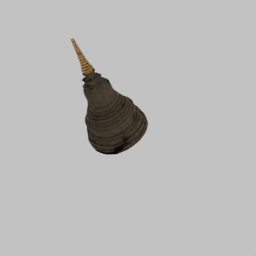
Label: decoration